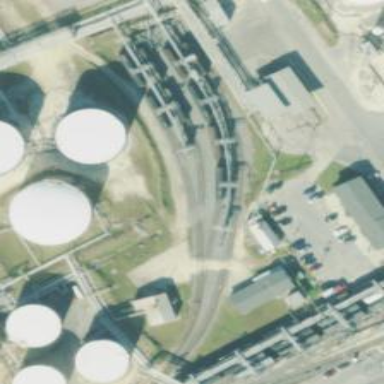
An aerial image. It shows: Rail spur service.